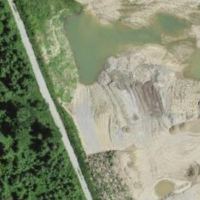
EUNIS habitat code: 56
Species observed at this site:
Anas platyrhynchos